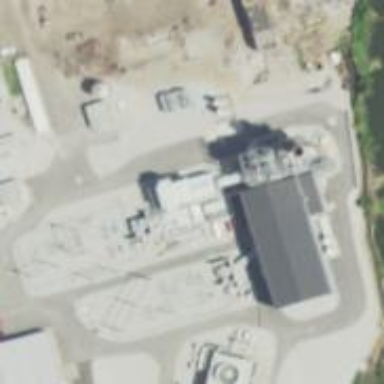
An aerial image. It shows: Gas turbine generator is in use.